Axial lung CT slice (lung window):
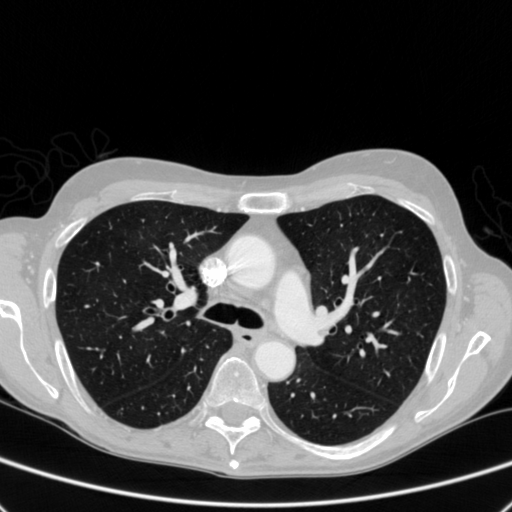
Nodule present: no